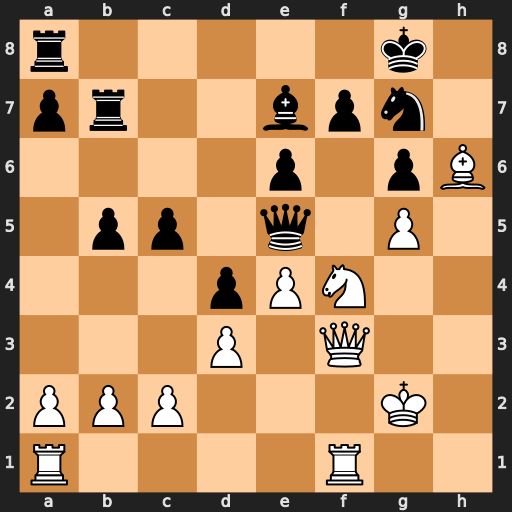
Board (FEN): r5k1/pr2bpn1/4p1pB/1pp1q1P1/3pPN2/3P1Q2/PPP3K1/R4R2
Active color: w
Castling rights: -
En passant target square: -
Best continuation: Nxg6 fxg6 Qf7+ Kh7 Rh1 Qg3+ Kf1 Qf4+ Qxf4